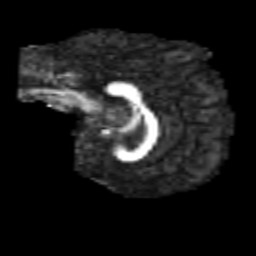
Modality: FA
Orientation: sagittal
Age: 29
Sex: male
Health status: healthy